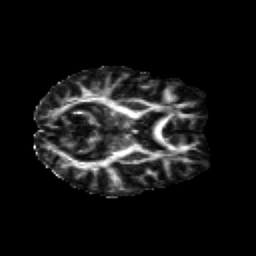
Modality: FA
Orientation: axial
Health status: healthy
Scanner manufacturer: siemens
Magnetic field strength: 3 T
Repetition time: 12 s
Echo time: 0.092 s